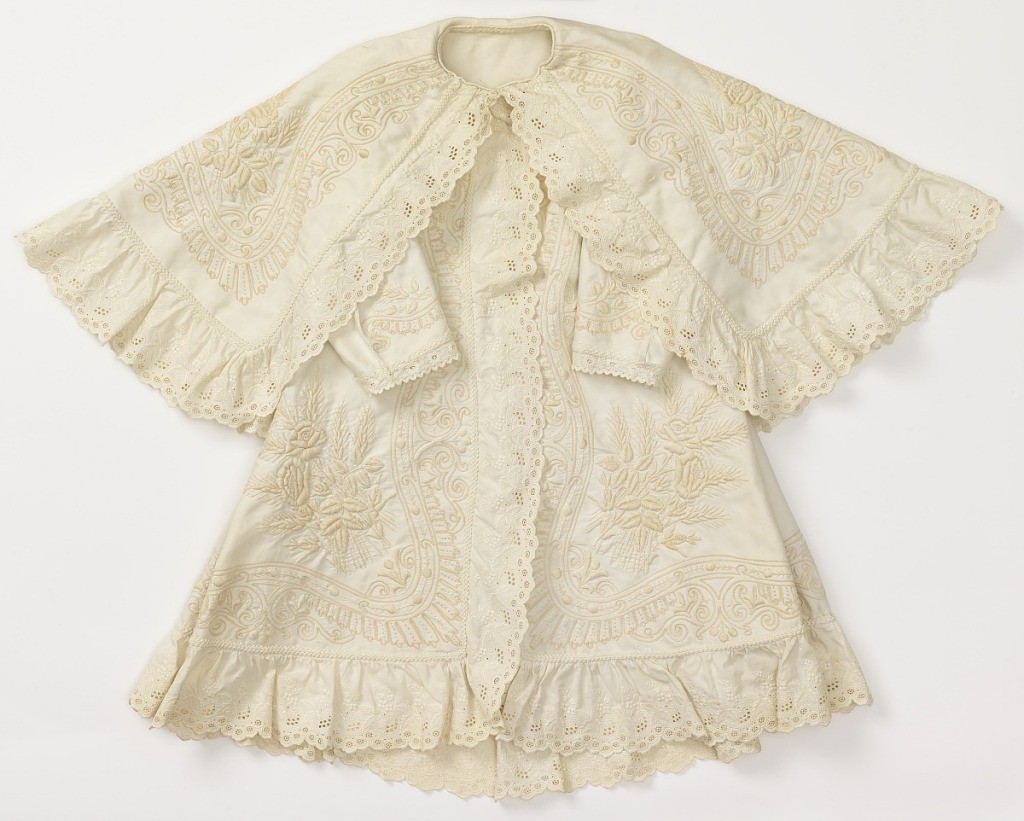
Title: Child's coat
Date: ca. 1860
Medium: cotton Technique: embroidered
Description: Child's coat with fitted bodice and full skirt, attached cape. Off-white ribbed cotton, heavily embroidered with white cotton in design of flowers and wheat. Edged with machine-embroidered ruffled cotton trimming.